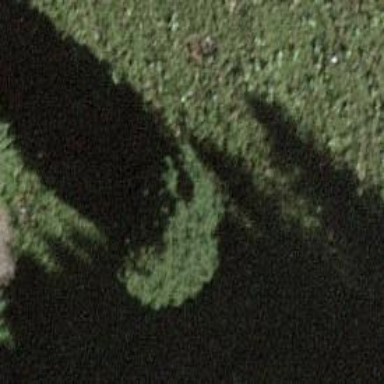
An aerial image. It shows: Evergreen needle-leaved tree.